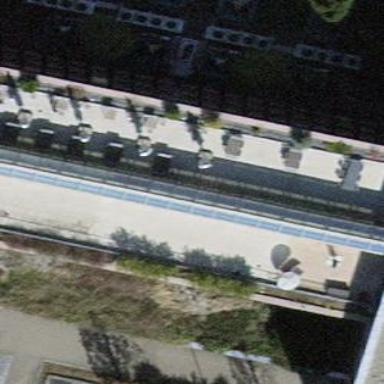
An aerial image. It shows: Office building with flat roof.